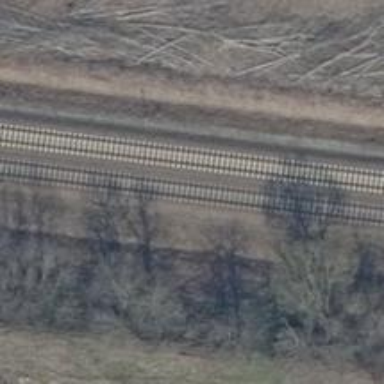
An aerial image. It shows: Railway signal.